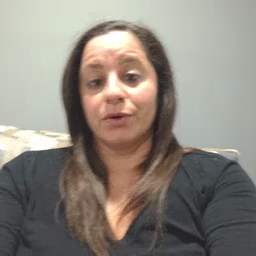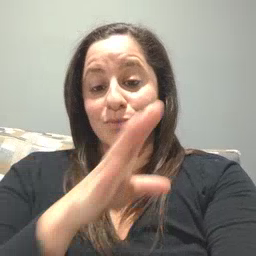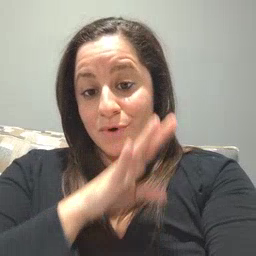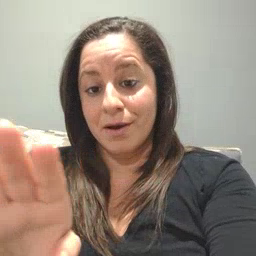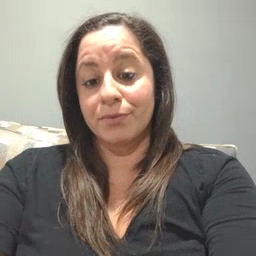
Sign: quiet